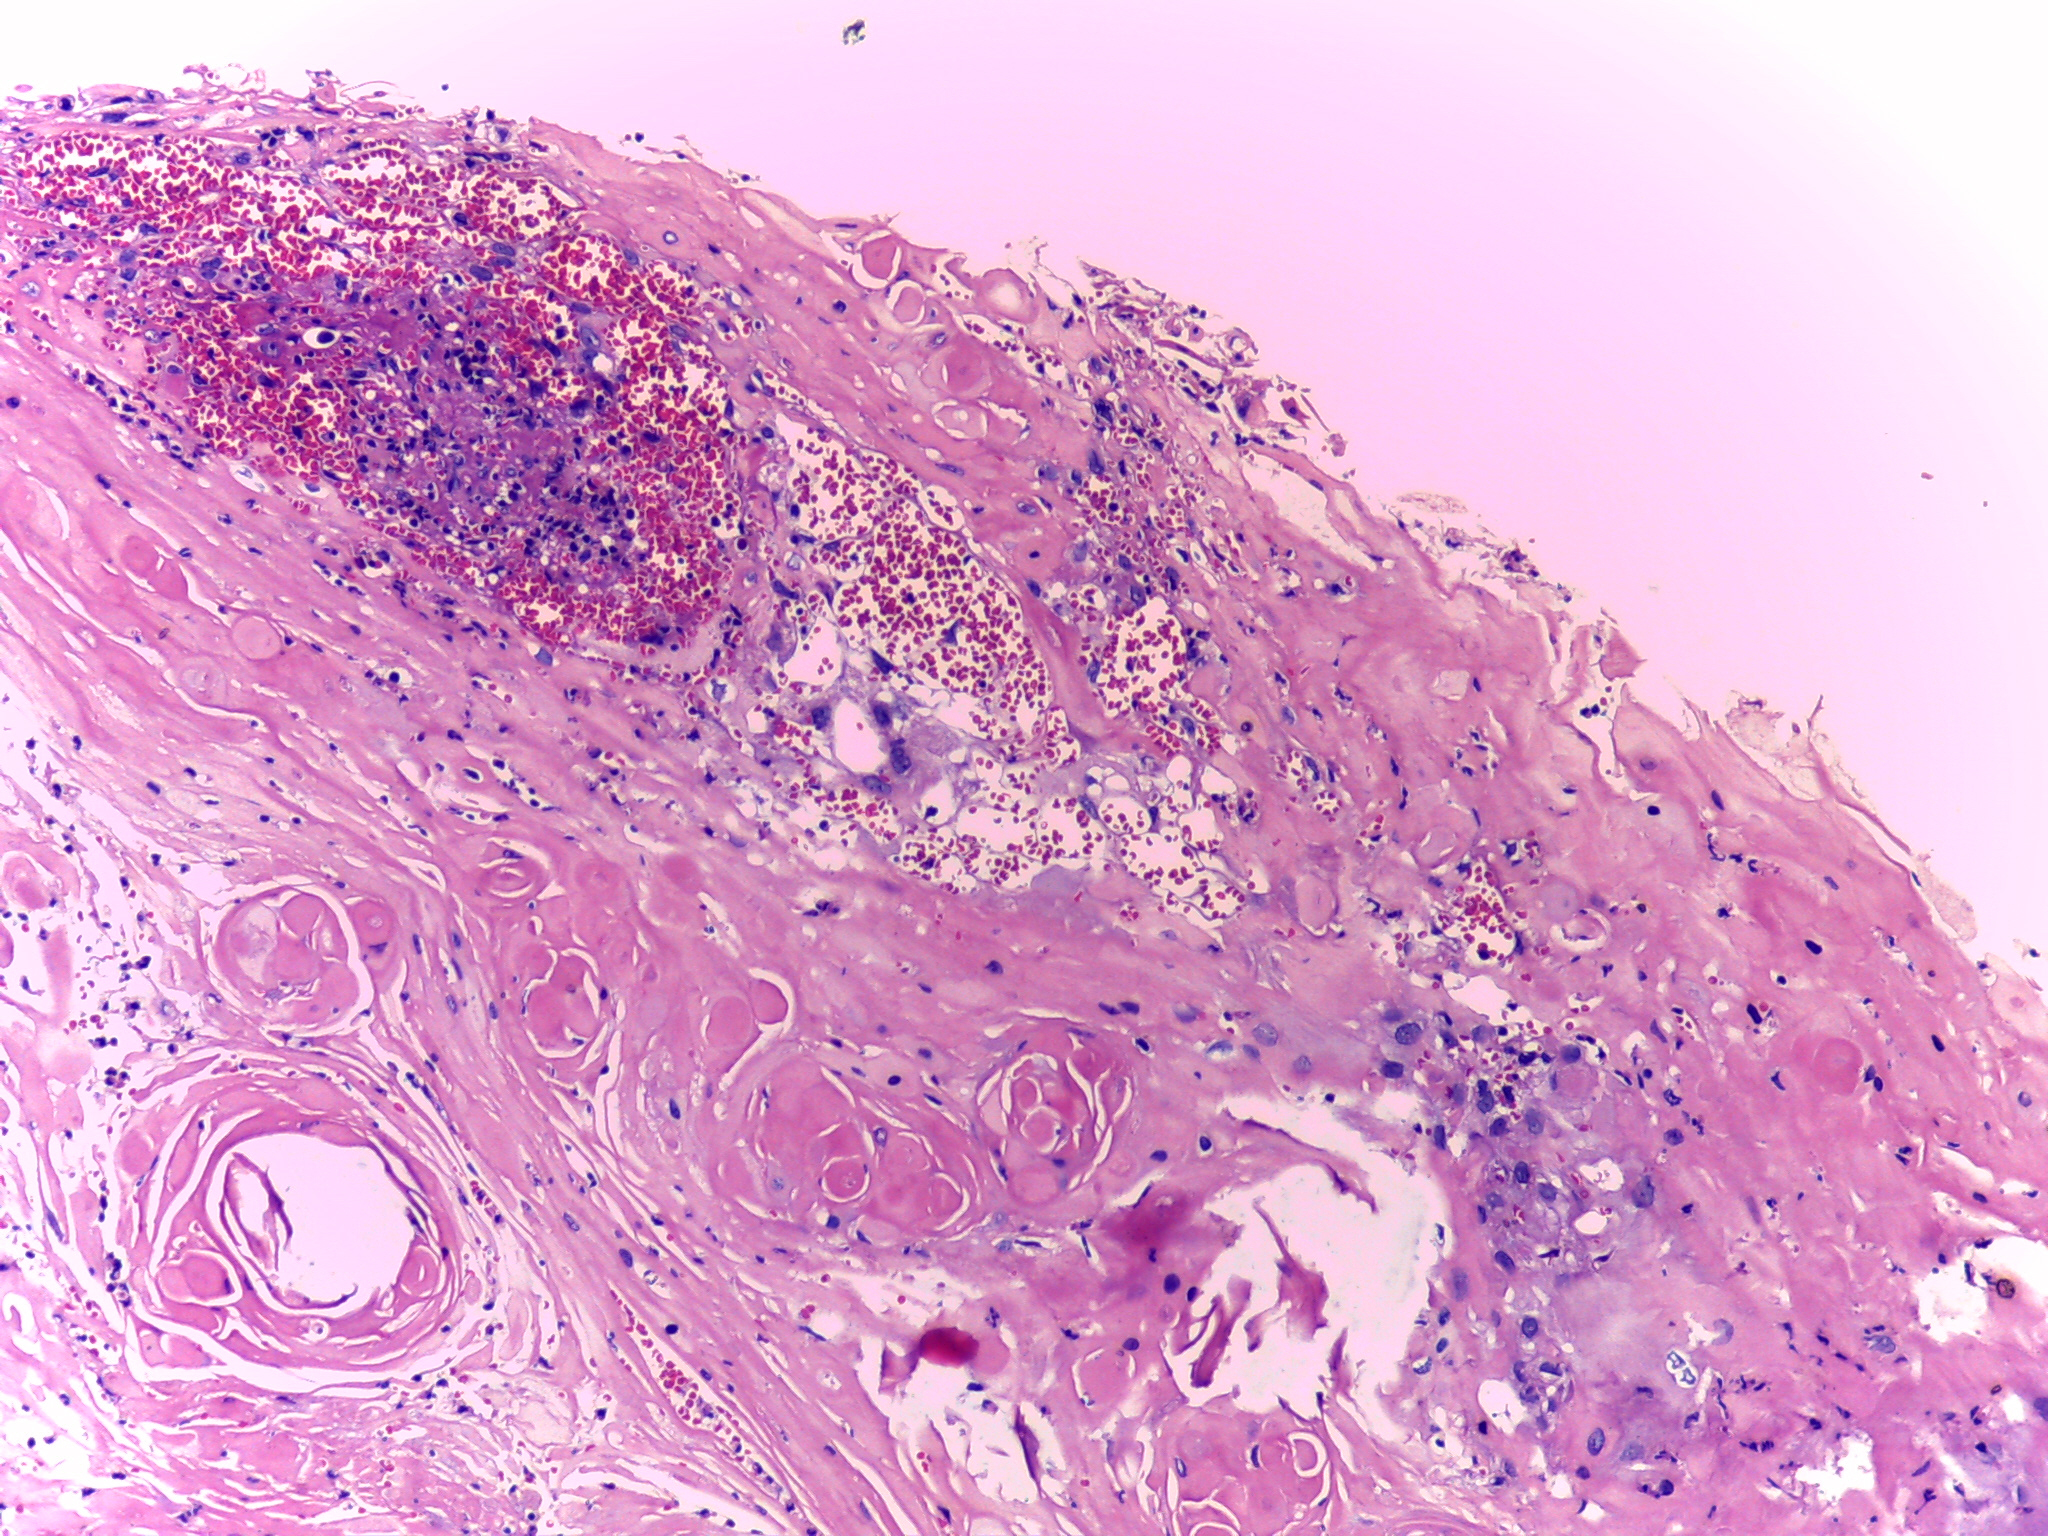
Diagnosis: OSCC